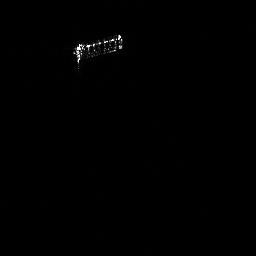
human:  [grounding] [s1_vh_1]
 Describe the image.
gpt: In the satellite image, there is  <ref>1 large ship </ref> <box>[[27, 11, 47, 27, 0]]</box> located at top.